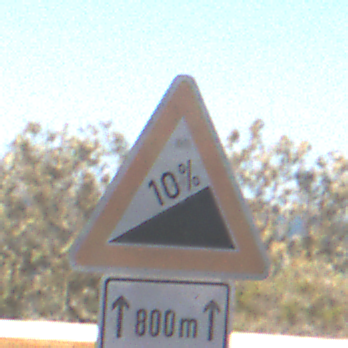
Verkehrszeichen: Steigung10
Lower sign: LaengeEinerStrecke1
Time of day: MorningAfternoon
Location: Outdoor (Nature)
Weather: Clear
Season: NotSpecified
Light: Natural